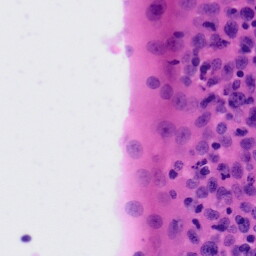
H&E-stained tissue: Tonsil